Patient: sex F, age 60
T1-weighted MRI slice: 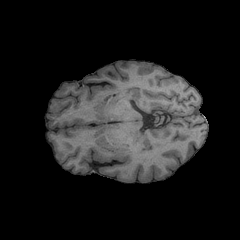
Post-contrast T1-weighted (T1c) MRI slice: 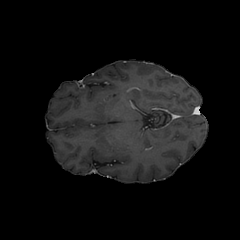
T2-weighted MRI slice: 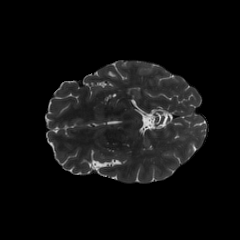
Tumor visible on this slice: no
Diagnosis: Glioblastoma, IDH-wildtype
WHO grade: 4